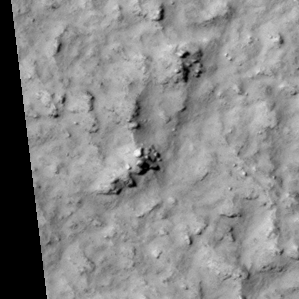
Label: non_frost